Question: I'm making a piechart using the Dimensional Charting javascript library dc.js, which is based on d3 and crossfilter. i am new in dc.js library.i am trying to display the piechart using csv file.i cant understand how to create piechart following csv format.
my csv column format is
'''
Age_19_Under Age_19_64 Age_65_84 Age_85_and_Over
26.9 62.3 9.8 0.9
23.5 60.3 14.5 1.8
24.3 62.5 11.6 1.6
24.6 63.3 10.9 1.2
24.5 62.1 12.1 1.3
24.7 63.2 10 2.2
25.6 58.5 13.6 2.4
24.1 61.6 12.7 1.5
24.8 59.5 13.5 2.2
'''
i want to piechart following figure:

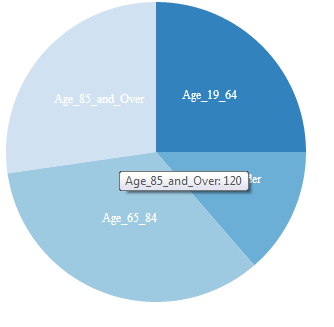
Answer: The fundamental problem is that your data is in the wrong "shape" for the type of chart you want. You want what are currently your column titles to actually be in your data so that you can group by them. I suspect there's a more elegant way to go about reshaping your data but what I put in below should be easy to understand. Once those labels are actual data rather than metadata, the rest is pretty straightforward.
'''
var experiments = [
{ Age_19_Under: 26.9, Age_19_64: 62.3, Age_65_84: 9.8, Age_85_and_Over: 0.9 },
{ Age_19_Under: 23.5, Age_19_64: 60.3, Age_65_84: 14.5, Age_85_and_Over: 1.8 },
{ Age_19_Under: 24.3, Age_19_64: 62.5, Age_65_84: 11.6, Age_85_and_Over: 1.6 },
{ Age_19_Under: 24.6, Age_19_64: 63.3, Age_65_84: 10.9, Age_85_and_Over: 1.2 },
{ Age_19_Under: 24.5, Age_19_64: 62.1, Age_65_84: 12.1, Age_85_and_Over: 1.3 },
{ Age_19_Under: 24.7, Age_19_64: 63.2, Age_65_84: 10.0, Age_85_and_Over: 2.2 },
{ Age_19_Under: 25.6, Age_19_64: 58.5, Age_65_84: 13.6, Age_85_and_Over: 2.4 },
{ Age_19_Under: 24.1, Age_19_64: 61.6, Age_65_84: 12.7, Age_85_and_Over: 1.5 },
{ Age_19_Under: 24.8, Age_19_64: 59.5, Age_65_84: 13.5, Age_85_and_Over: 2.2 },
];
// Reshape the data
var categoryList = new Array();
experiments.forEach(function (exp) {
categoryList.push({ Category: "Age_19_Under", Value: exp.Age_19_Under });
categoryList.push({ Category: "Age_19_64", Value: exp.Age_19_64 });
categoryList.push({ Category: "Age_65_84", Value: exp.Age_65_84 });
categoryList.push({ Category: "Age_85_and_Over", Value: exp.Age_85_and_Over });
});
// Setup crossfilter
var ndx = crossfilter(categoryList);
var categoryDim = ndx.dimension(function (d) { return d.Category; });
var valueSumGroup = categoryDim.group().reduceSum(function (d) { return d.Value; });
// Create the chart
var pieChart = dc.pieChart("#chartid");
pieChart
.dimension(categoryDim)
.group(valueSumGroup)
.radius(100)
;
dc.renderAll();
'''